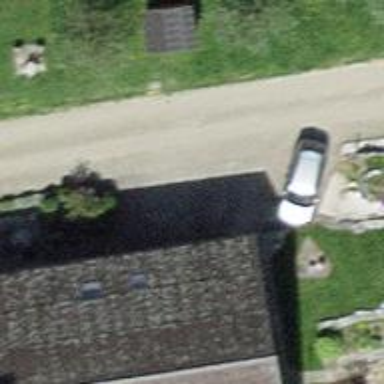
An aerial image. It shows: Farm shop.